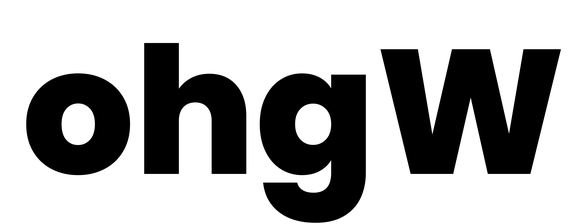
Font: Poppins-ExtraBold